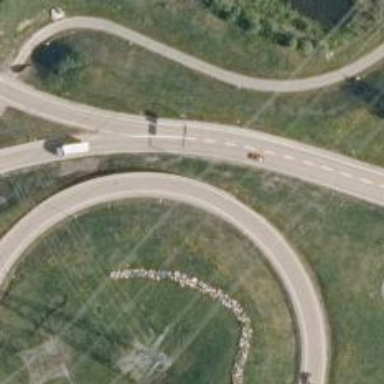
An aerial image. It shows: Trunk link road with asphalt surface.